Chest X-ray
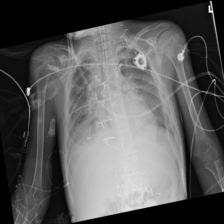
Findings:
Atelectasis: positive
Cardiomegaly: negative
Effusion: positive
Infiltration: positive
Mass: negative
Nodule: negative
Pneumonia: negative
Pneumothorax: negative
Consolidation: positive
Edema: negative
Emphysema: negative
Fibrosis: negative
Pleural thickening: positive
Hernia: negative